Question: The project running 'py.test' handles calls to the 'Twilio' API. Running 'py.test' on a directory or a particular test file returns the test results, but also a sequence of repeated unicode characters. This happens for both successful and failed tests.
Could this be due to an improper installation of 'py.test' or perhaps conflicts with plugins?

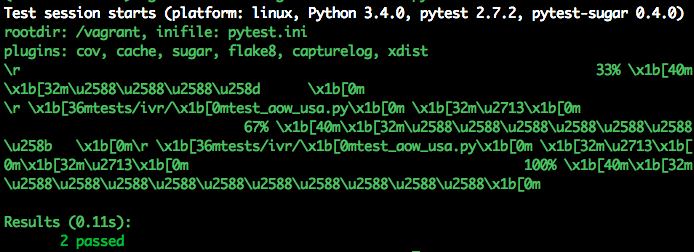
Answer: It looks like the script is trying to use <URL>.
My recommendation would be to check your terminal settings.